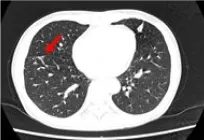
Response evaluation during the clinical course including changes in imaging and quantitative data. (D) CT indicated a complete response to pembrolizumab plus lenvatinib (February 2019). The pulmonary nodules had disappeared after treatment.
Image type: radiology (ct)